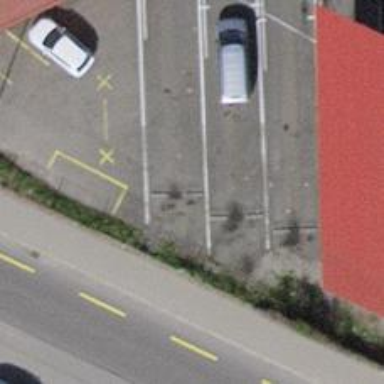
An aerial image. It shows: Asphalt sidewalk path.